Field crop: maize
Growth stage: 2
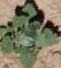
Species: chenopodium